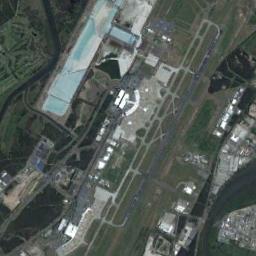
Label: airport